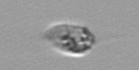
Label: Amoeba